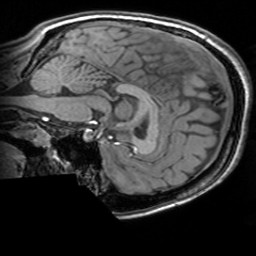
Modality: T1w
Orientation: sagittal
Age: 24
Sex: female
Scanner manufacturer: siemens
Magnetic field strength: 3 T
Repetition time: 1.63 s
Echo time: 0.00311 s